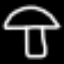
Label: mushroom